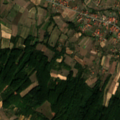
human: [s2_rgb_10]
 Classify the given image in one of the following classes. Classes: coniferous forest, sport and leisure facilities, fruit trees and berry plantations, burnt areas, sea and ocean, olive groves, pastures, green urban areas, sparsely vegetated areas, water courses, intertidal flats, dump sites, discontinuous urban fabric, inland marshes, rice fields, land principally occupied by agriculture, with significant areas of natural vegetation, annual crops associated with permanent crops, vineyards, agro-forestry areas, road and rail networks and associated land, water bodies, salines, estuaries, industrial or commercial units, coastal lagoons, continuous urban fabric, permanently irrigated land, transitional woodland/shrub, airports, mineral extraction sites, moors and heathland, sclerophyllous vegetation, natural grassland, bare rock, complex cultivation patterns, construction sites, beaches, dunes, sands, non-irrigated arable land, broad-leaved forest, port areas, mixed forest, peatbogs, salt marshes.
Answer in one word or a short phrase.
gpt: discontinuous urban fabric, non-irrigated arable land, complex cultivation patterns, broad-leaved forest